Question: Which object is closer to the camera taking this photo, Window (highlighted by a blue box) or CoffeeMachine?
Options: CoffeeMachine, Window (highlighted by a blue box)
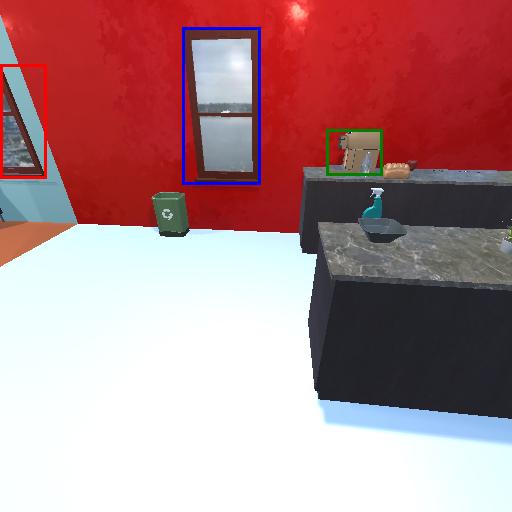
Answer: CoffeeMachine